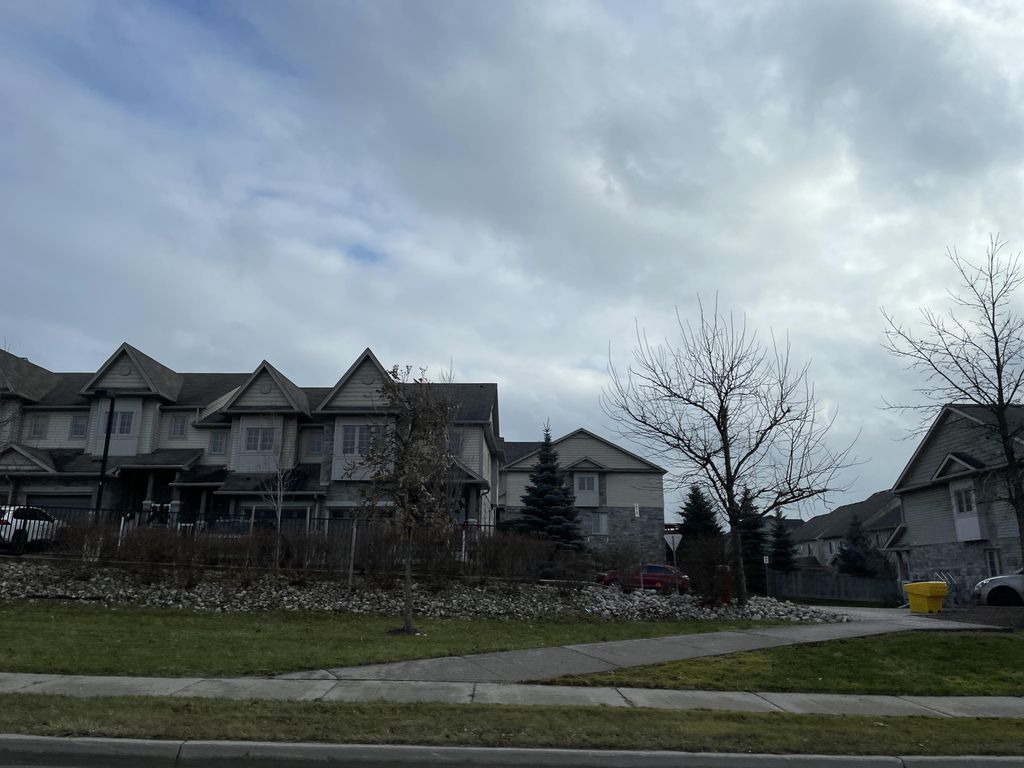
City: kitchener-waterloo